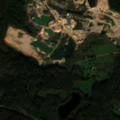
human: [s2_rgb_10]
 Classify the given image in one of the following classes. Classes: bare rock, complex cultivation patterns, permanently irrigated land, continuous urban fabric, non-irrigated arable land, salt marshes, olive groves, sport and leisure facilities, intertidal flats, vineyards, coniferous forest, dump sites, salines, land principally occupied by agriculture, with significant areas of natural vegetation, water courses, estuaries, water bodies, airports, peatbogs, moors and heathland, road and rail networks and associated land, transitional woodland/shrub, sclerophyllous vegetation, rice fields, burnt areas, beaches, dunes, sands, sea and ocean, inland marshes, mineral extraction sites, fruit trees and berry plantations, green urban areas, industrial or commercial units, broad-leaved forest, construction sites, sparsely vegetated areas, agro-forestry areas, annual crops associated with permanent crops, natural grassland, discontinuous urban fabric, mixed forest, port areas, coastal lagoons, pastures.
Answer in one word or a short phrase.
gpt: mineral extraction sites, complex cultivation patterns, coniferous forest, mixed forest